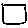
Label: square